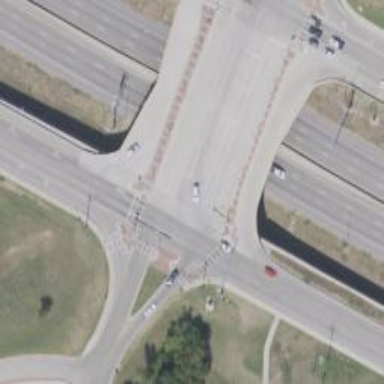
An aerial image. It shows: Tertiary road with bridge and separate sidewalks.